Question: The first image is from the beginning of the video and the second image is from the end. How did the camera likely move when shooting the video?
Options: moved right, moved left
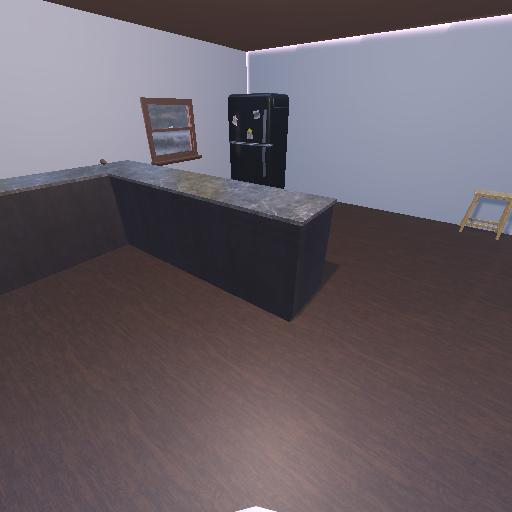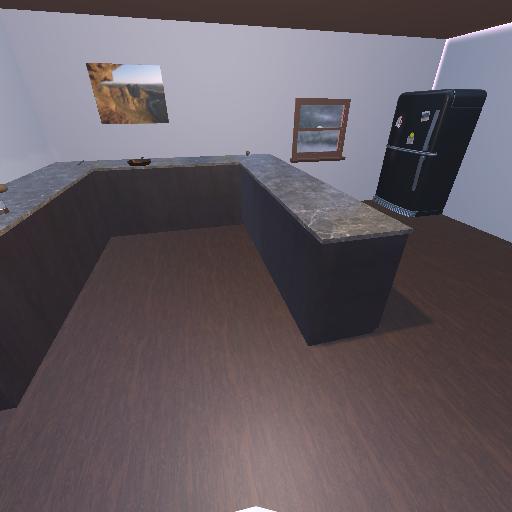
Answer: moved right